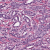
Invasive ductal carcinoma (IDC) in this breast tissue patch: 1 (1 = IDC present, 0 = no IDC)